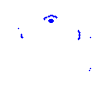
Particle: kaon